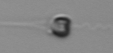
Label: Apedinella